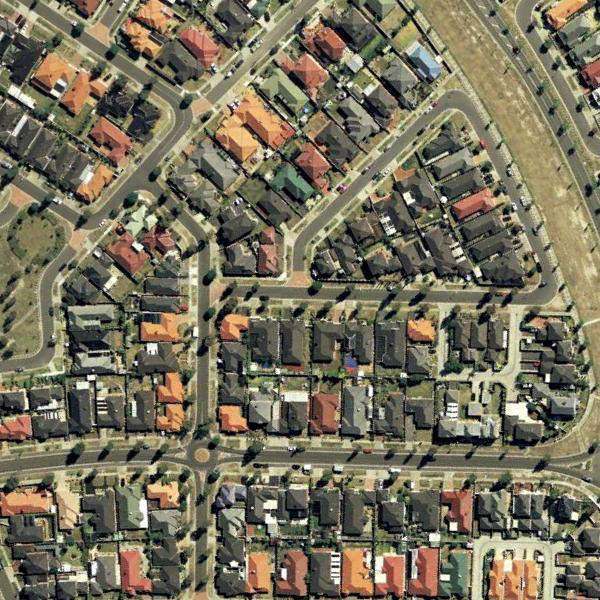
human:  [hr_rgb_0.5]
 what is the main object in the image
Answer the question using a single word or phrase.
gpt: buildings